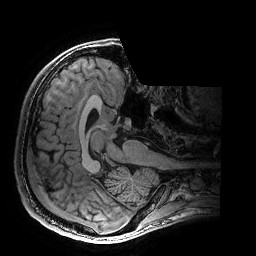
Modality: T1w
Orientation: axial
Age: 22
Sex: male
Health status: healthy
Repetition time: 2.53 s
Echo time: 0.0034 s